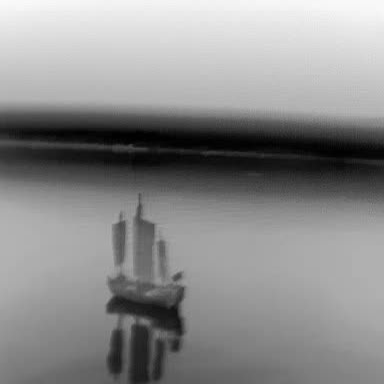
There is a sailboat in the infrared image.